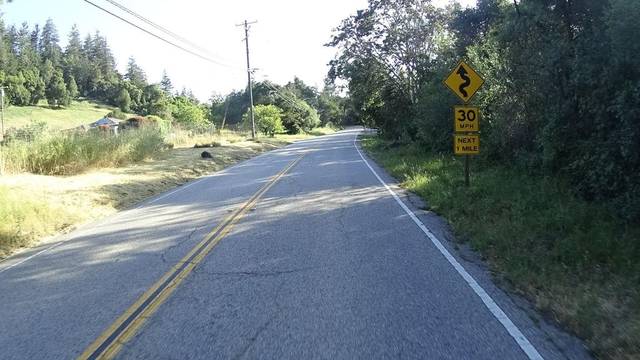
Region: United States
Coordinates: 37.034, -121.945